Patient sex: M
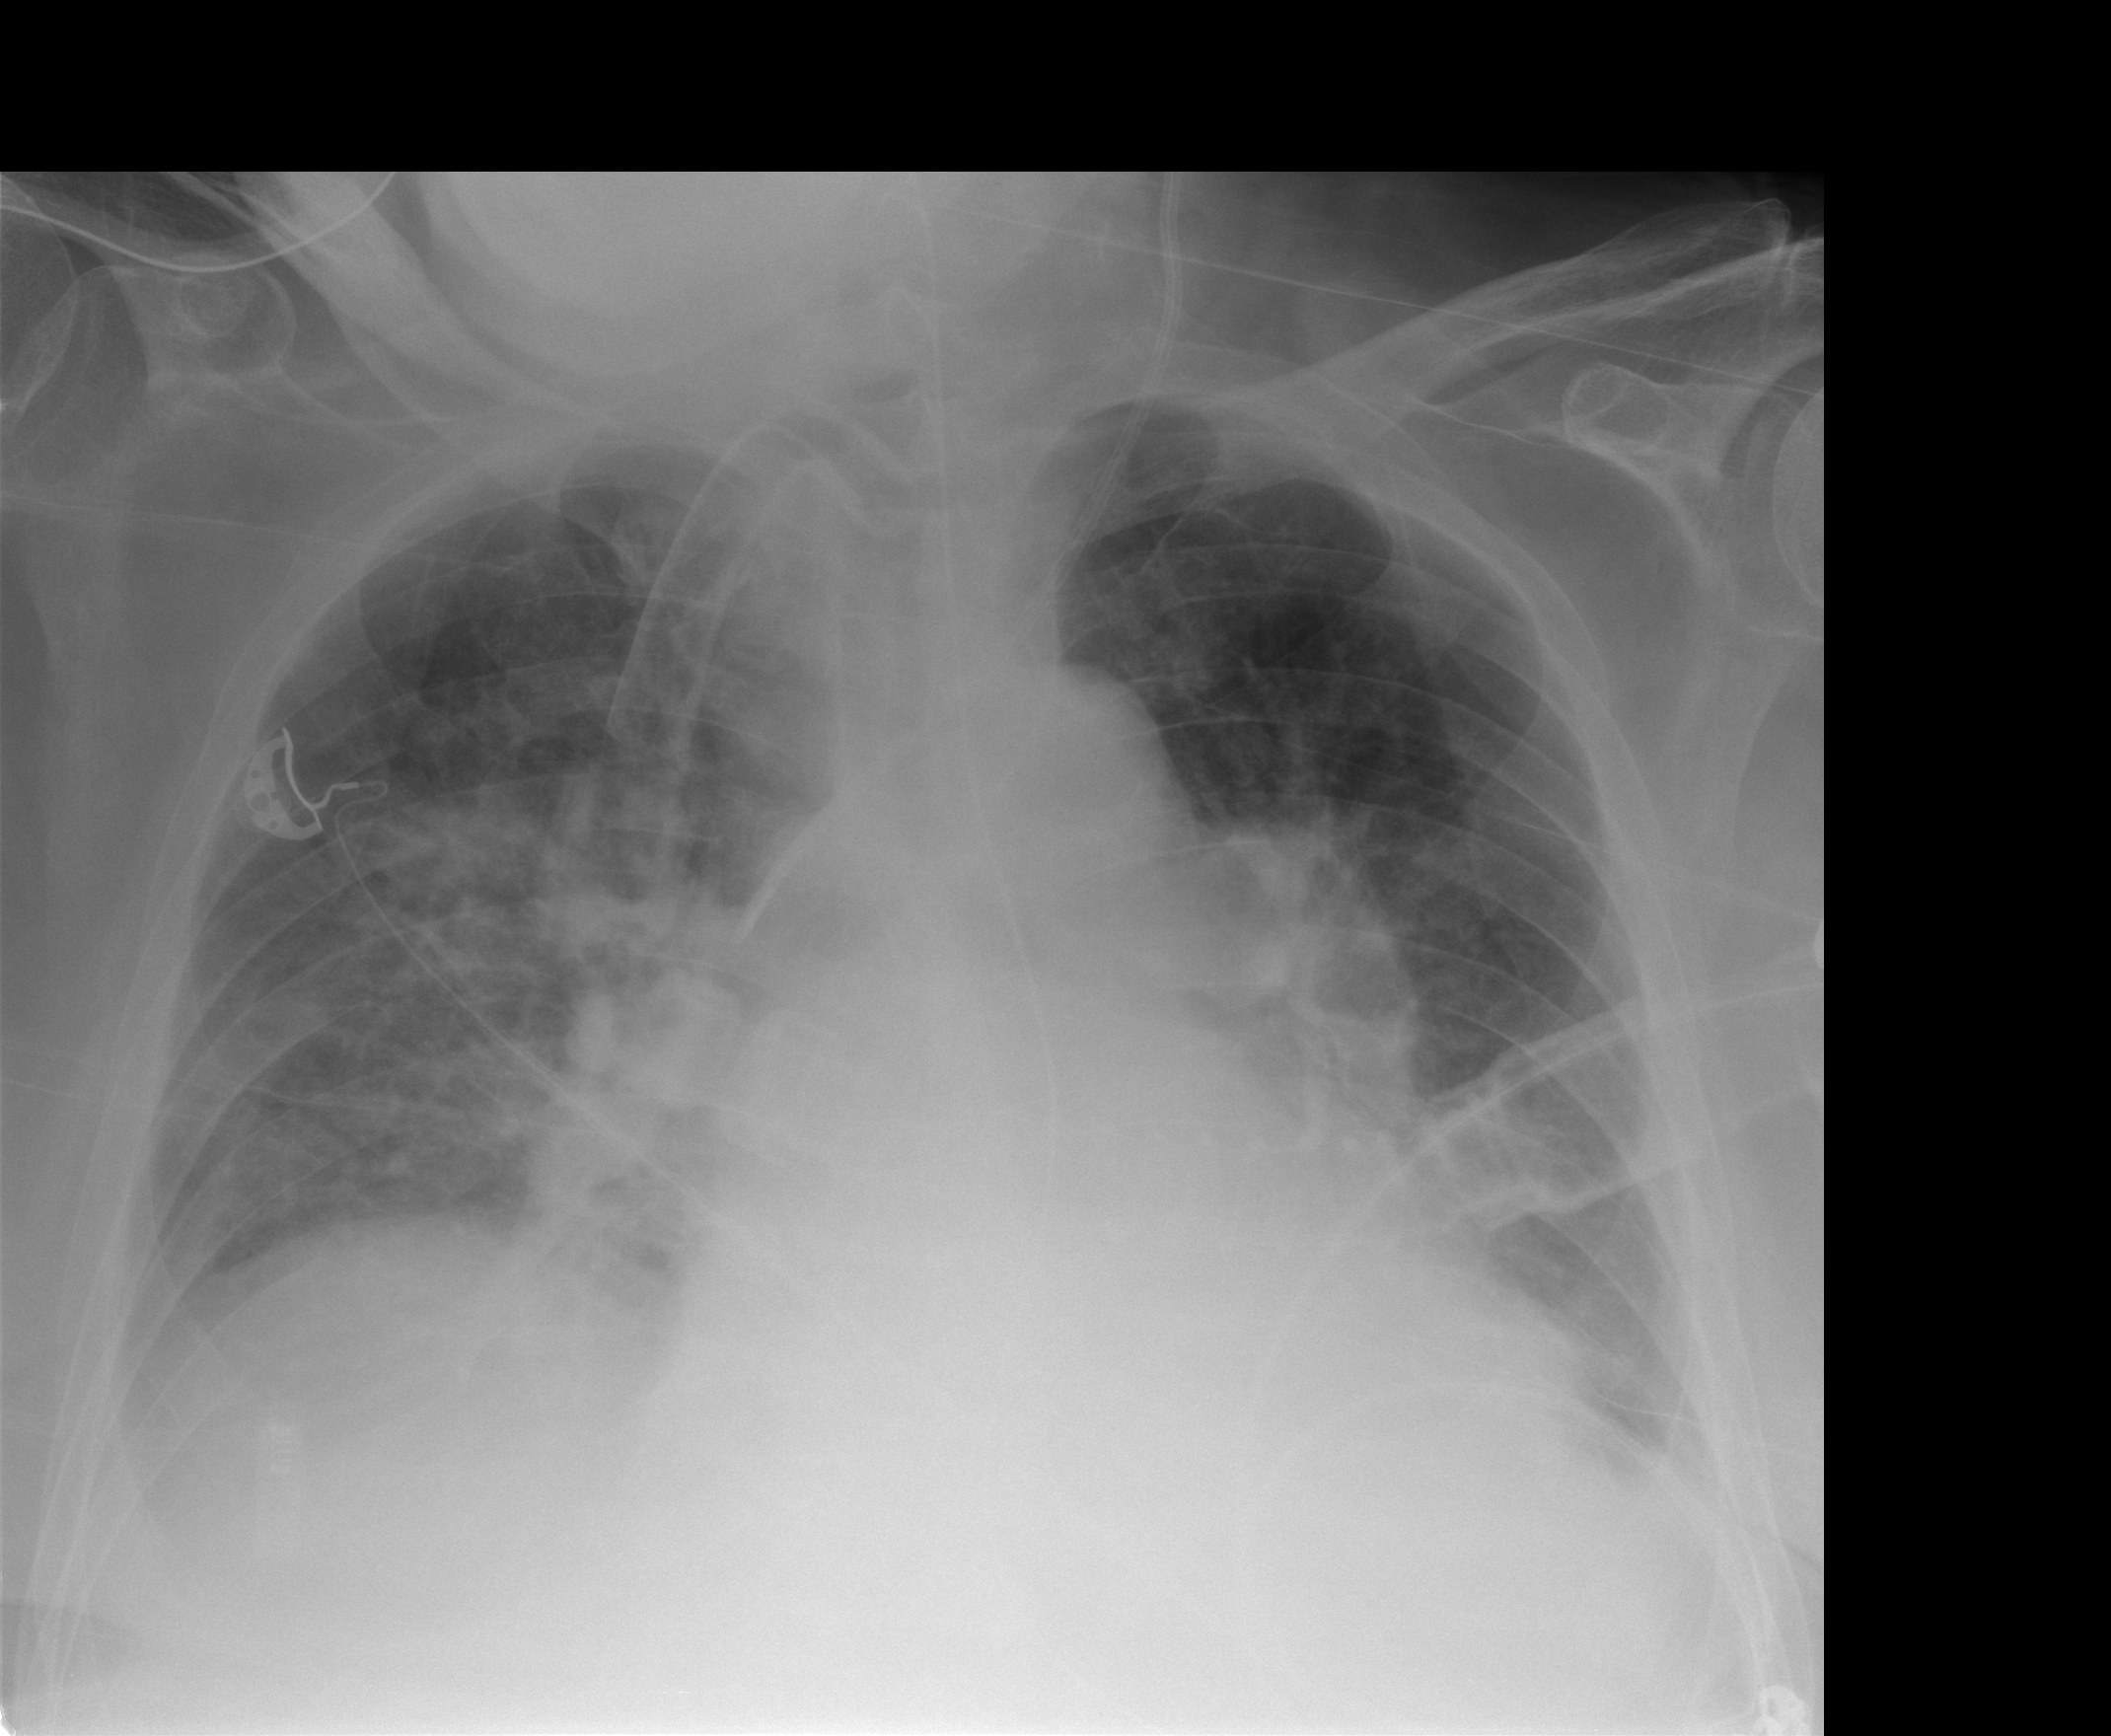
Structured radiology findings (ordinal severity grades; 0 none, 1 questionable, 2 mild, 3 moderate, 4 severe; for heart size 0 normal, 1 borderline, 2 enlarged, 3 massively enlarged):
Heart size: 2
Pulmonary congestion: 2
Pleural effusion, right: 2
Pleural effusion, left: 2
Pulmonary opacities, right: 2
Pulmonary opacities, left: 0
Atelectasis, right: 2
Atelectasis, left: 2